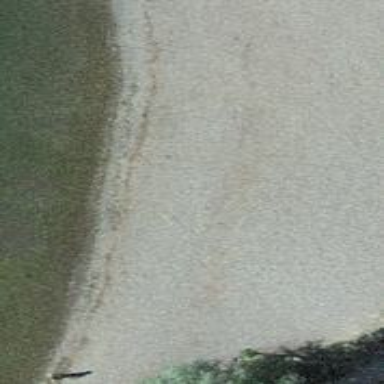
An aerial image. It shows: Beach with gravel surface.